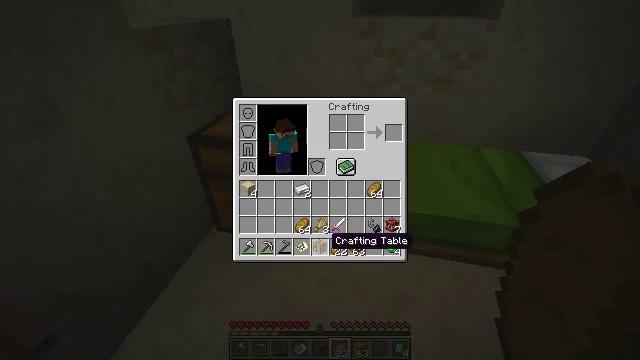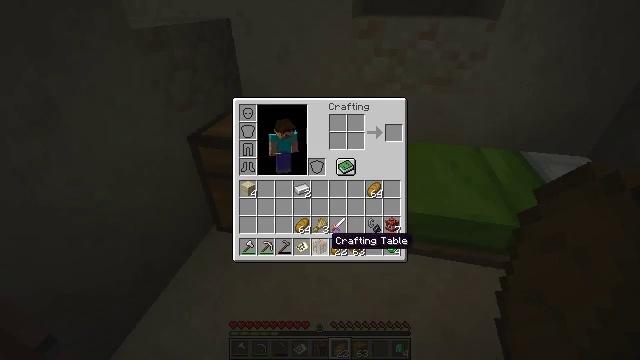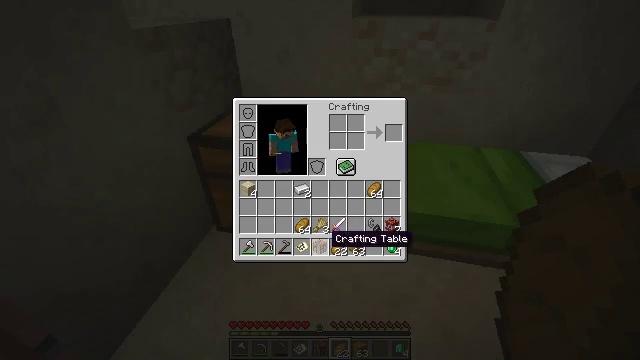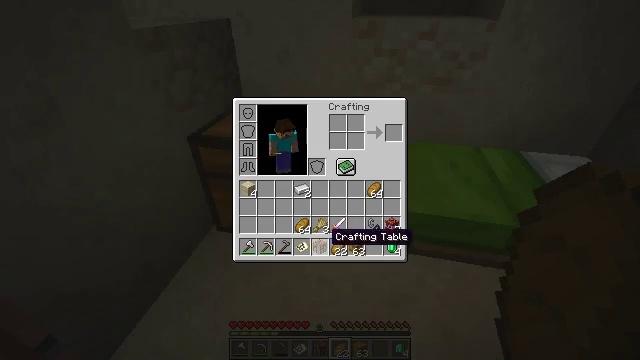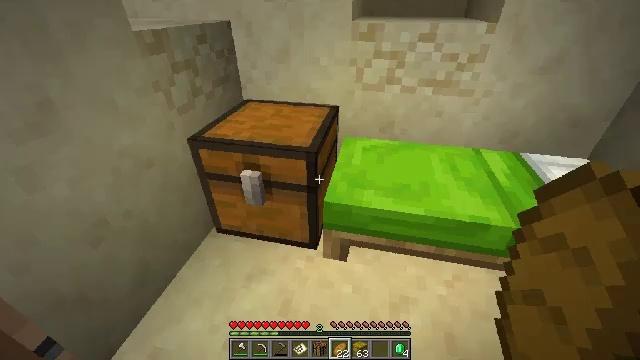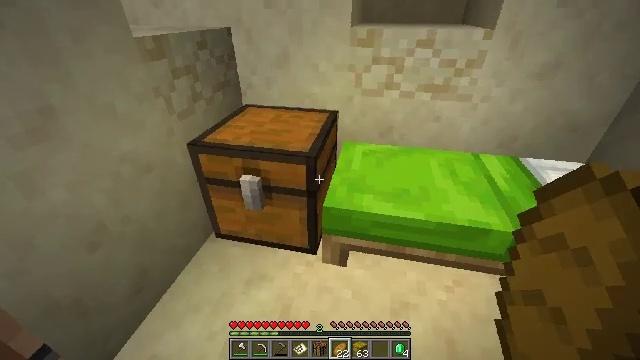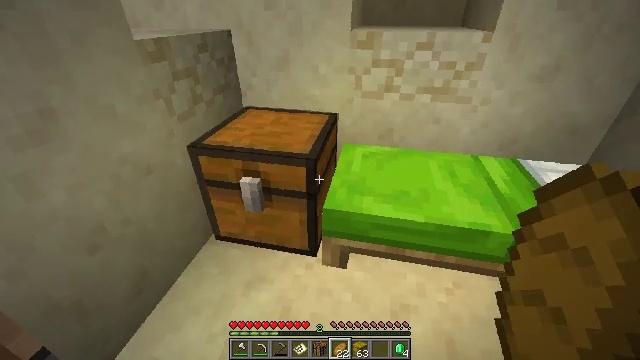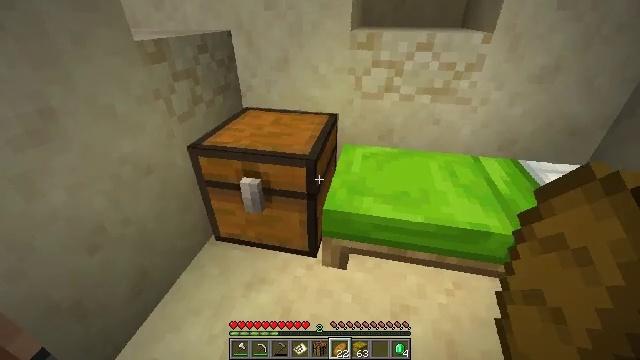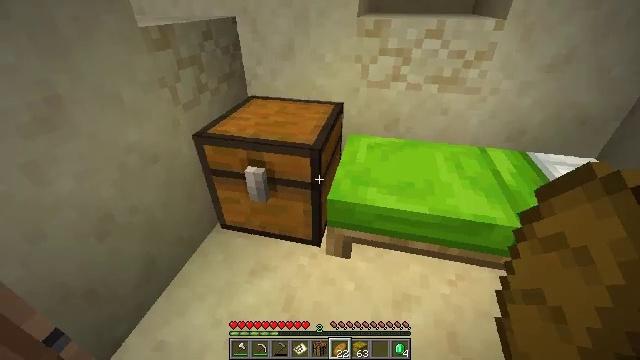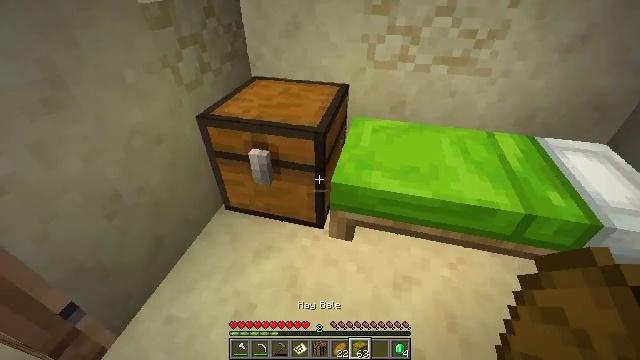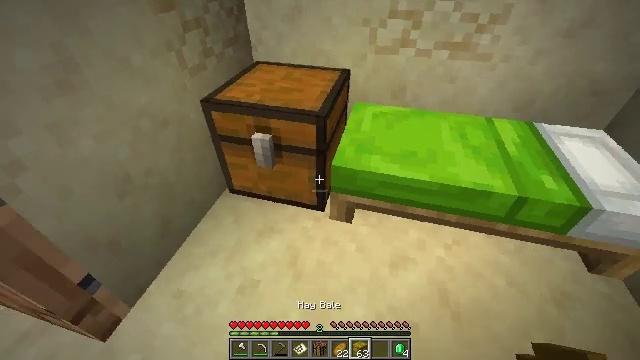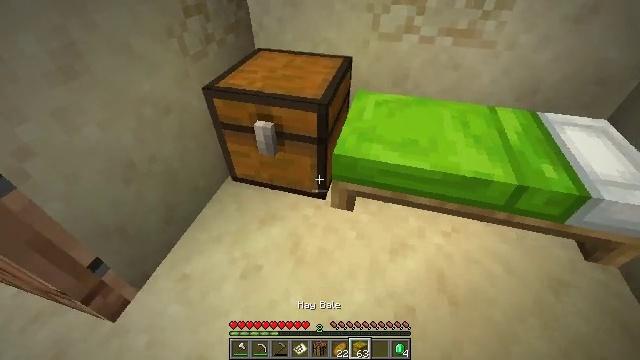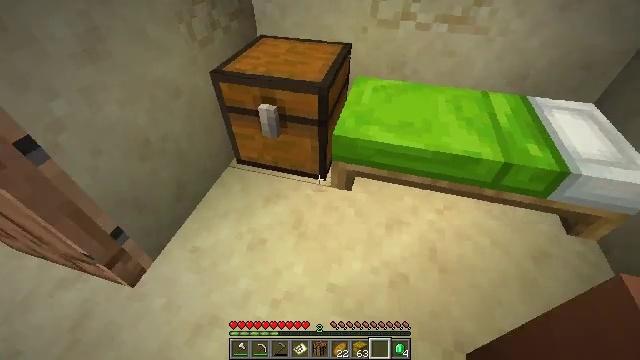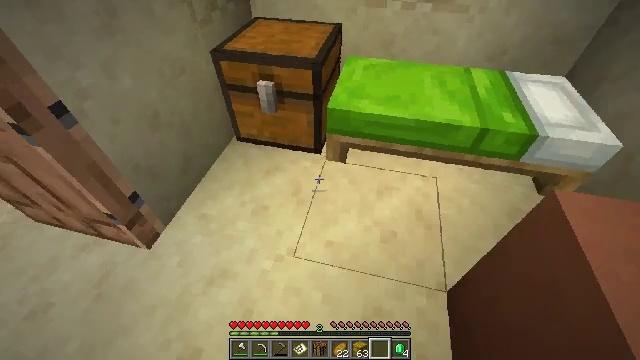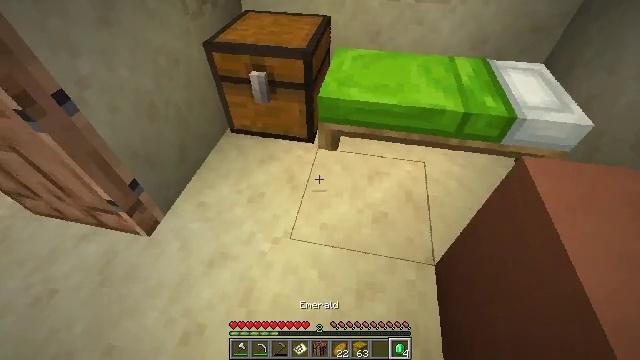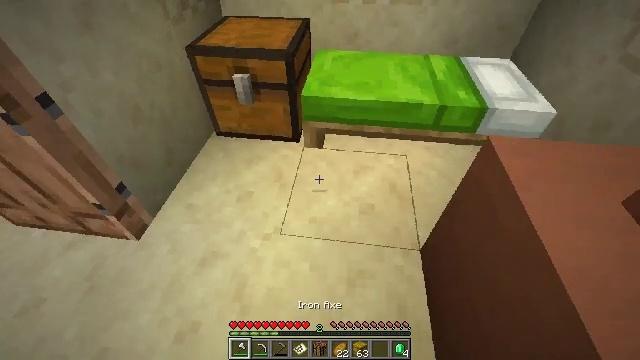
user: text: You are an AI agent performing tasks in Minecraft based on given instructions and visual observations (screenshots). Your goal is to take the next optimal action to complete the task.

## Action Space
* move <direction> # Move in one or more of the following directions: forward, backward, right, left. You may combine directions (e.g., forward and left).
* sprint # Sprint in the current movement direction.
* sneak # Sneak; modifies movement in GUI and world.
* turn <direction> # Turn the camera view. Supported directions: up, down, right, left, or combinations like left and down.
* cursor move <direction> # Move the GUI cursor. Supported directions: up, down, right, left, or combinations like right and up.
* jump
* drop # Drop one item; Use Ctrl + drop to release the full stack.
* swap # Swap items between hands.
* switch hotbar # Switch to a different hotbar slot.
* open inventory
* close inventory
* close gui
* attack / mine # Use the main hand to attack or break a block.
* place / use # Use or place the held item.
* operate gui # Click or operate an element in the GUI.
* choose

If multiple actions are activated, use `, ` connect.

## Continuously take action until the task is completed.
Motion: motion action
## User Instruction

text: Collect the lime bed for later use.
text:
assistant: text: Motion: no_op
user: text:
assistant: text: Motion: no_op
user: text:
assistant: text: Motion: no_op
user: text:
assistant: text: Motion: no_op
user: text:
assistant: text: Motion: turn up, close gui
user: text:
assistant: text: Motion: open inventory
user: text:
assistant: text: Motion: no_op
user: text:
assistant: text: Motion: turn left and down
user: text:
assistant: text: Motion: turn left and down
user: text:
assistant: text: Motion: move back, turn down
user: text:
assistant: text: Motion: move back, turn down
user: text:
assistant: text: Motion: move back, turn down
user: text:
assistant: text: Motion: move back, turn right and down
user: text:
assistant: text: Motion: turn right
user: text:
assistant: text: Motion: turn right and up
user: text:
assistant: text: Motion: turn right and up
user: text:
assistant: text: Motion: turn right and up
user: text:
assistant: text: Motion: turn right and up
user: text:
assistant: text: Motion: turn up
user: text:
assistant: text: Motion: turn right and up
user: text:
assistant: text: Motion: no_op
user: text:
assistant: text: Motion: turn right and up
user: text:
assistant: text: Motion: turn right and up
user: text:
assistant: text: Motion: turn right and up
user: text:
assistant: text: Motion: turn right
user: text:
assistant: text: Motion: move left
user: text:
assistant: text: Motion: move left, turn right
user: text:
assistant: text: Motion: move left
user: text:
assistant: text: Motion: move left
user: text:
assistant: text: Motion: move left